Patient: sex F, age 56
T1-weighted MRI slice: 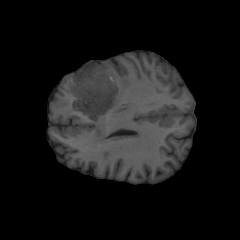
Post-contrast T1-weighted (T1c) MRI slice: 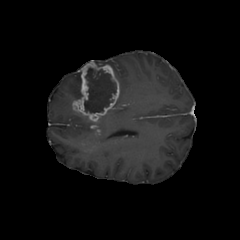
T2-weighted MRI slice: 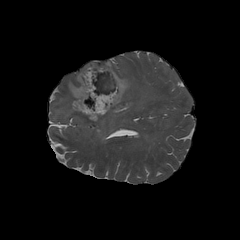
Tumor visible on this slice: yes
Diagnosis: Glioblastoma, IDH-wildtype
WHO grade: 4